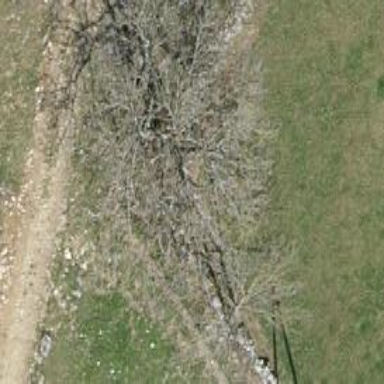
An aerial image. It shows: Dry stone wall barrier.